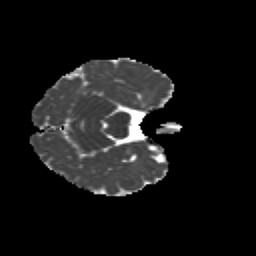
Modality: MD
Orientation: axial
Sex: female
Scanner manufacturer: siemens
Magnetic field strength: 3 T
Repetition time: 5 s
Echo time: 0.071 s